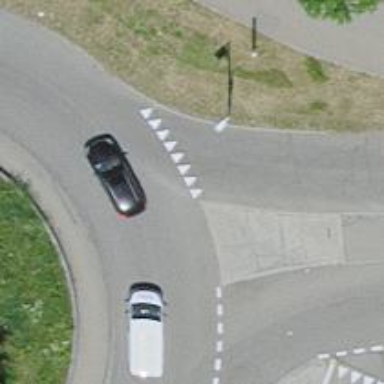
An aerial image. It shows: Road with "give way" sign.